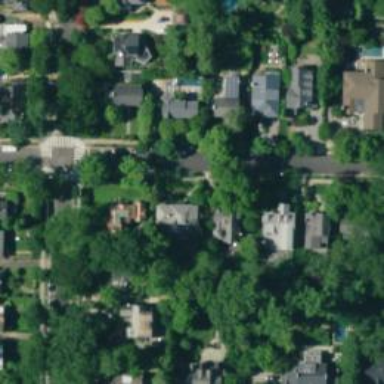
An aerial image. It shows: Neighborhood.